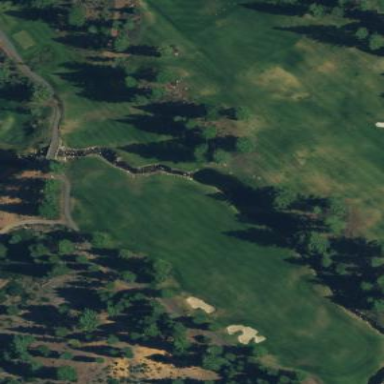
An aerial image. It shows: Golf fairway in the image.